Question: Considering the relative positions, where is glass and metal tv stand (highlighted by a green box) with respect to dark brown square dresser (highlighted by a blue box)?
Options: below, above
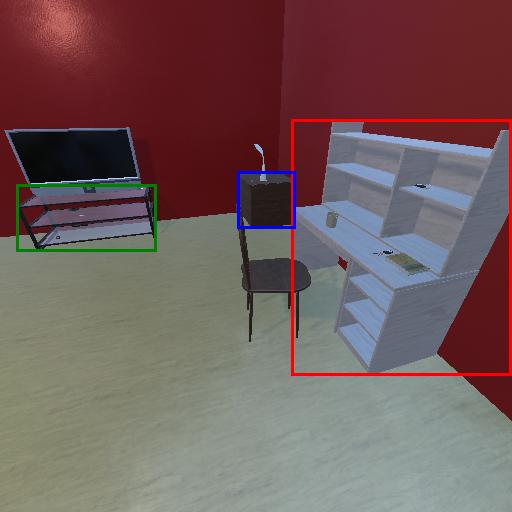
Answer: below